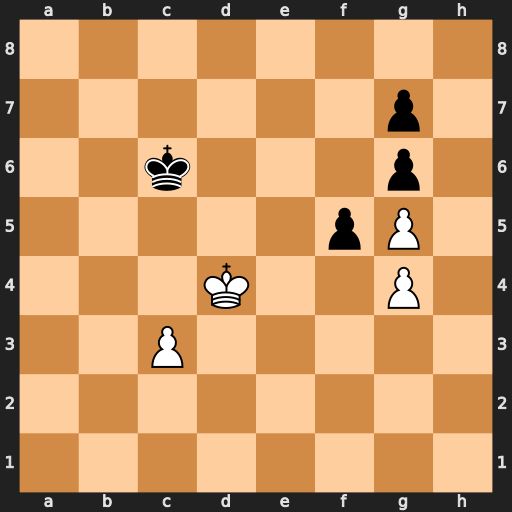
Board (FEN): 8/6p1/2k3p1/5pP1/3K2P1/2P5/8/8
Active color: w
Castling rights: -
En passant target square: f6
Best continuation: gxf5 gxf5 g6 Kd6 c4 Ke6 c5 f4 Ke4 f3 Kxf3